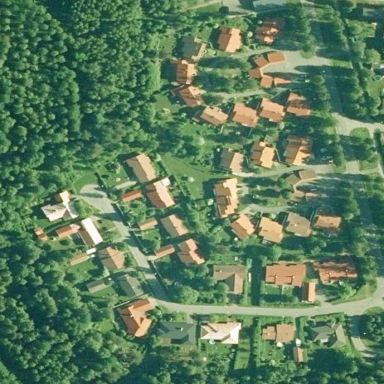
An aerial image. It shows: Residential area.